This time-frequency spectrogram was computed from a bearing vibration snapshot; brighter regions carry more energy. Diagnose the bearing from this image, choosing from: normal, inner_race, outer_race, ball.
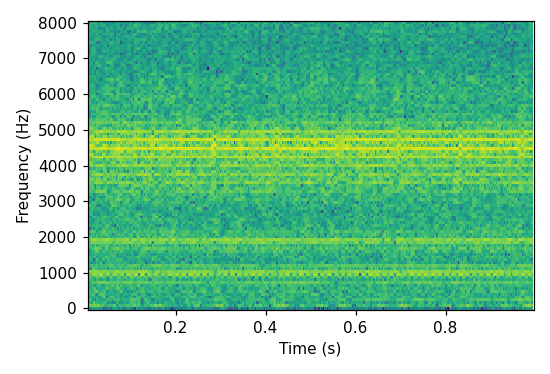
Answer: outer_race